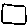
Label: square